Question: when a user clicks a tab I want that tab to show as active in blue. I can do it using if statements like the one I show on the code, but I would be repeating the code a LOT, so there has to be another way, could someone let me a hand please?
The current if statement shows the profile page which is active
'''
<!-- This is saying: inherit everything from __base.html -->
{% extends "storePage/partials/__base.html" %}
<!-- Main base template which contains header and footer too -->
{% load crispy_forms_tags %}
<!-- To beautify the form at signup -->
{% block body %}
<div class="container bootstrap snippet">
<div class="row">
<div class="col-md-3">
<div class="list-group ">
<label class="card-header">Personal Settings</label>
{% if request.get_full_path == "/settings/profile/" %}
<a href="{% url 'profile-settings' %}" class="list-group-item list-group-item-action active"><span class="fa fa-user"></span> Profile</a>
{% endif %}
<a href="{% url 'account-settings' %}" class="list-group-item list-group-item-action"><span class="fa fa-cog"></span> Account</a>
<a href="{% url 'emails-settings' %}" class="list-group-item list-group-item-action"><i class="fas fa-envelope"></i> Emails</a>
<a href="{% url 'billing-settings' %}" class="list-group-item list-group-item-action"><span class="fa fa-credit-card"></span> Billing</a>
</div>
</div>
<!-- Center-right navBar-->
<div class="col-md-9">
{% block settingsPageInfo %} {% endblock %} <!-- Here goes the user information on the profile page -->
</div>
</div>
</div>
{% endblock %}
'''
Here is a screenshot:
[]
How can I do it so when I go to Account it shows blue?
Thanks guys
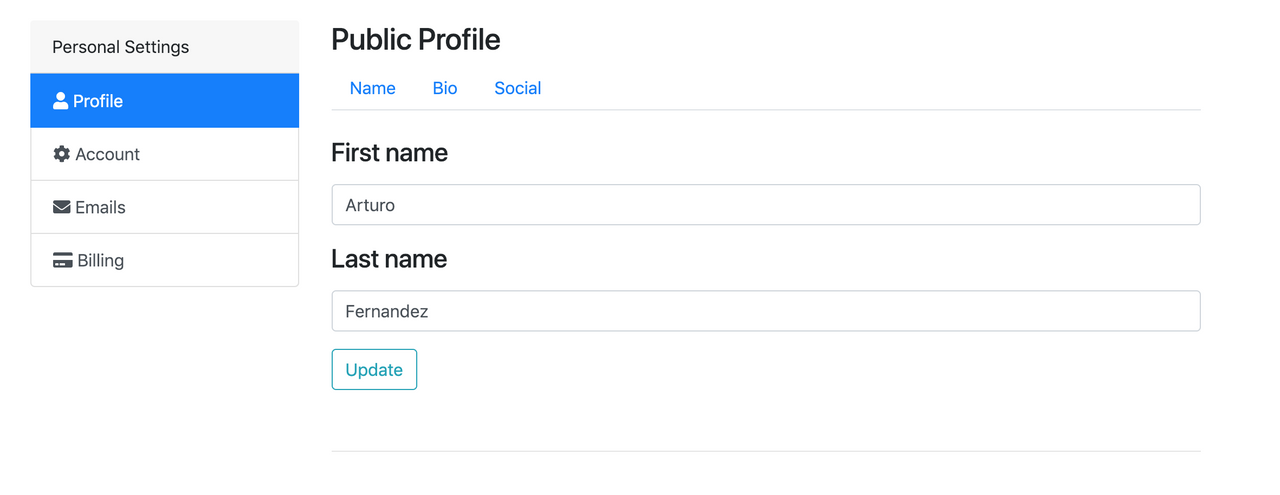
Answer: Try to match your request URL name with your current URL, you can add active class like this or directly to the tag.
'''
<ul>
<li class="{% if 'profile' in request.resolver_match.url_name %} active {% endif %}">
<a href="#">Profile</a>
</li>
</ul>
'''
This should solve your question:
'''
<div class="container bootstrap snippet">
<div class="row">
<div class="col-md-3">
<div class="list-group ">
<label class="card-header">Personal Settings</label>
{% if request.get_full_path == "/settings/profile/" %}
<a href="{% url 'profile-settings' %}" class="list-group-item list-group-item-action {% if 'profile' in request.resolver_match.url_name %} active {% endif %}"><span class="fa fa-user"></span> Profile</a>
{% endif %}
<a href="{% url 'account-settings' %}" class="list-group-item list-group-item-action {% if 'account' in request.resolver_match.url_name %} active {% endif %}"><span class="fa fa-cog"></span> Account</a>
<a href="{% url 'emails-settings' %}" class="list-group-item list-group-item-action {% if 'emails' in request.resolver_match.url_name %} active {% endif %}"><i class="fas fa-envelope"></i> Emails</a>
<a href="{% url 'billing-settings' %}" class="list-group-item list-group-item-action {% if 'billing' in request.resolver_match.url_name %} active {% endif %}"><span class="fa fa-credit-card"></span> Billing</a>
</div>
</div>
<!-- Center-right navBar-->
<div class="col-md-9">
{% block settingsPageInfo %} {% endblock %} <!-- Here goes the user information on the profile page -->
</div>
</div>
'''